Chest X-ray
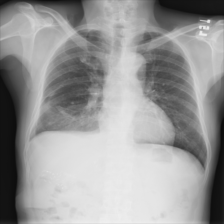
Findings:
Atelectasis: negative
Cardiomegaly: negative
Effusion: negative
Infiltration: negative
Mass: negative
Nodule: negative
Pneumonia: negative
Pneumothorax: negative
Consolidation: negative
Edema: negative
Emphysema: negative
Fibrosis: negative
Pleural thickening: negative
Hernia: negative